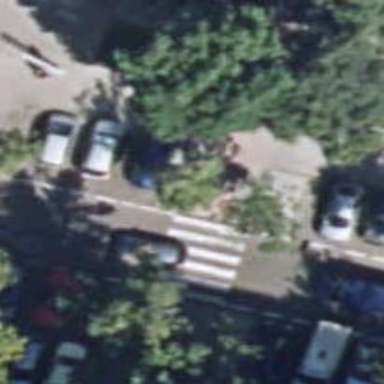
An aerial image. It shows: Marked crossing on the road.